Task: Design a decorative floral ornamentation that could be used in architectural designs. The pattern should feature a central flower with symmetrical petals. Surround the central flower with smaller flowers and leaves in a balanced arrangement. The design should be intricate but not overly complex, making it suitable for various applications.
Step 1225:
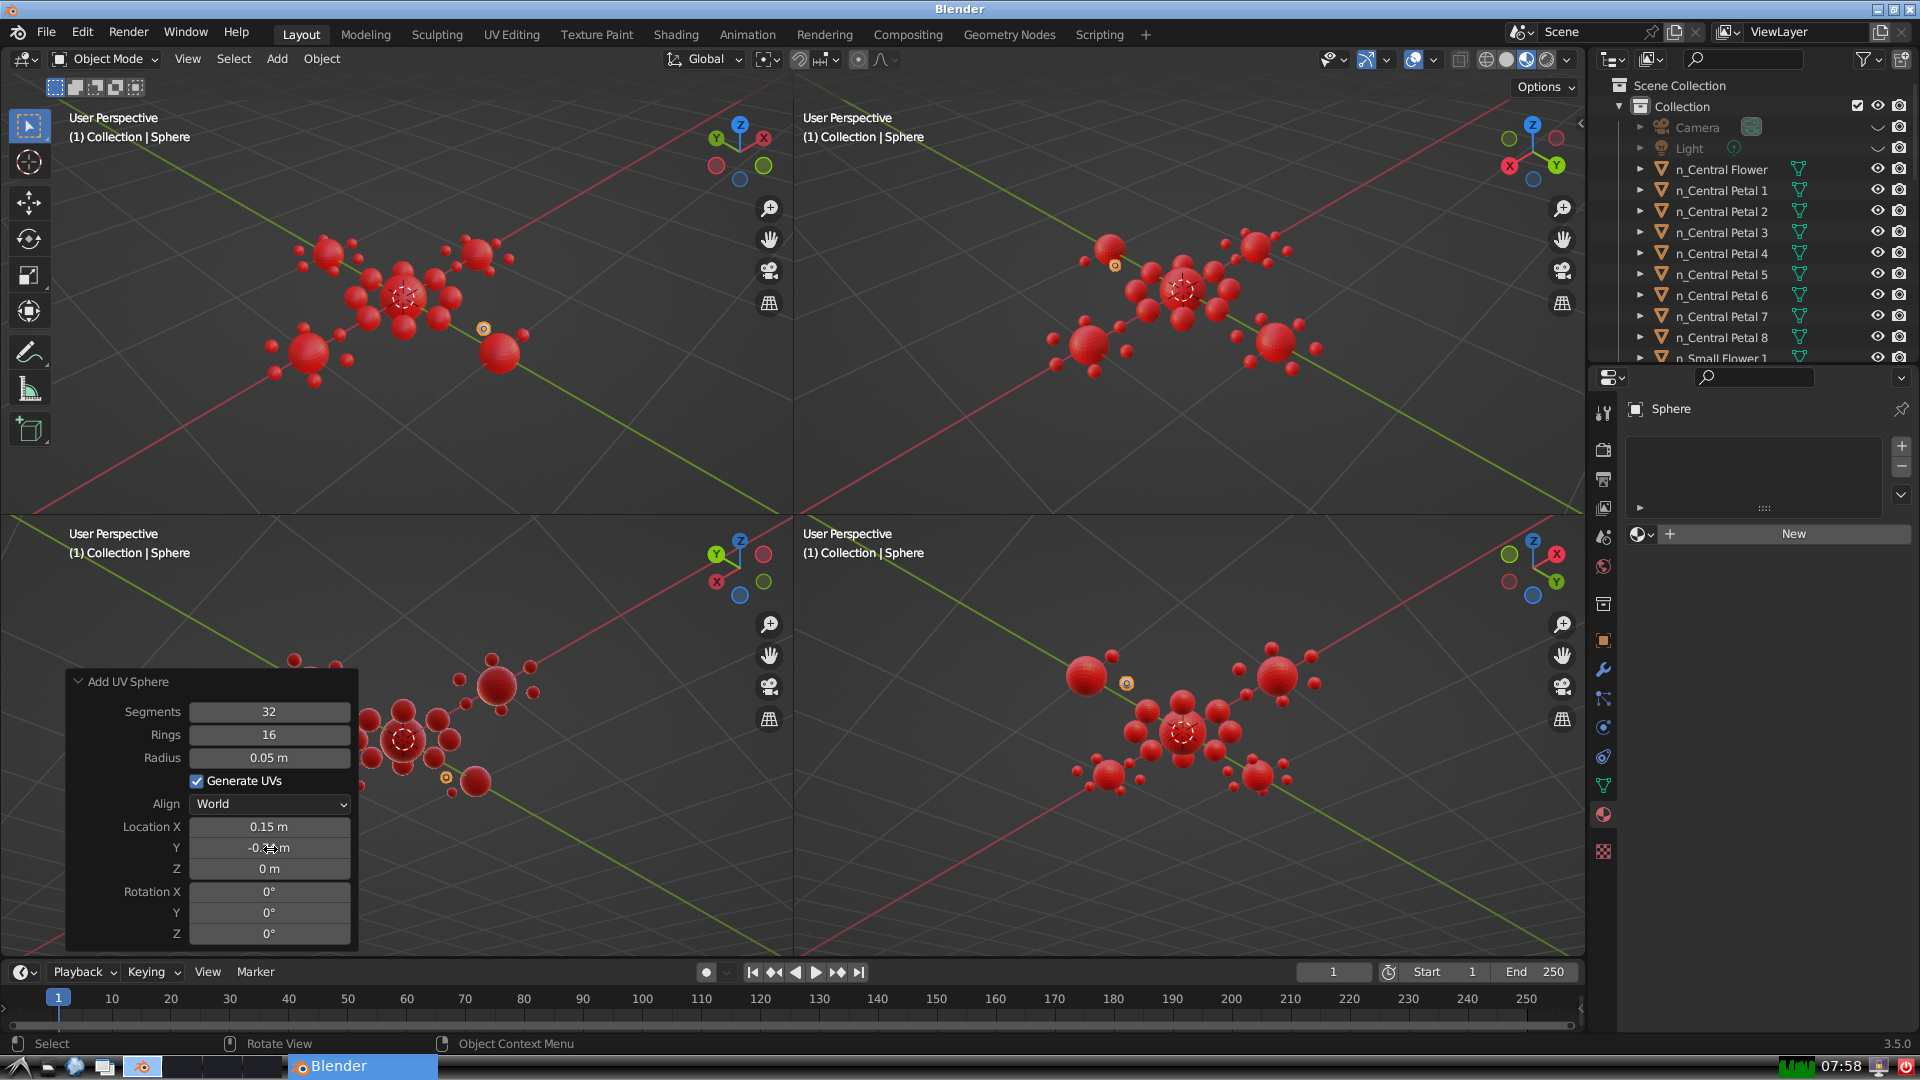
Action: {"mouse_move": [270, 867]}